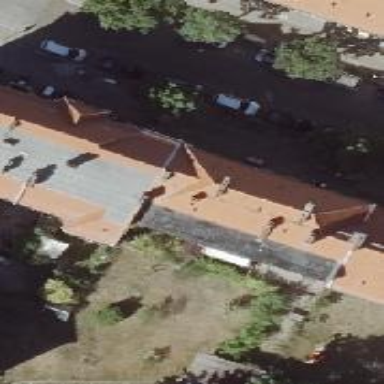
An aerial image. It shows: Hipped-roof building with apartments.